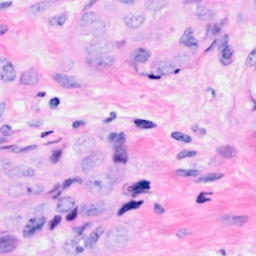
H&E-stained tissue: Breast